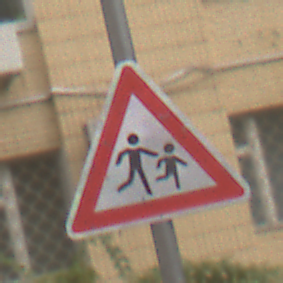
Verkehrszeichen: KinderLinks
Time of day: MorningAfternoon
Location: Outdoor (Urban)
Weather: Overcast
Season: NotSpecified
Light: Natural